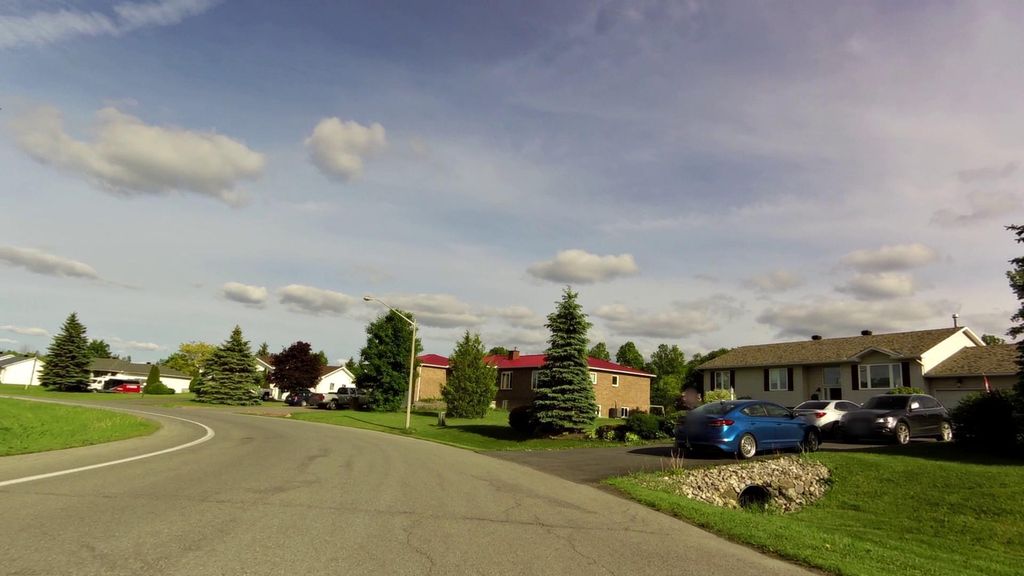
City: ottawa-gatineau